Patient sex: F
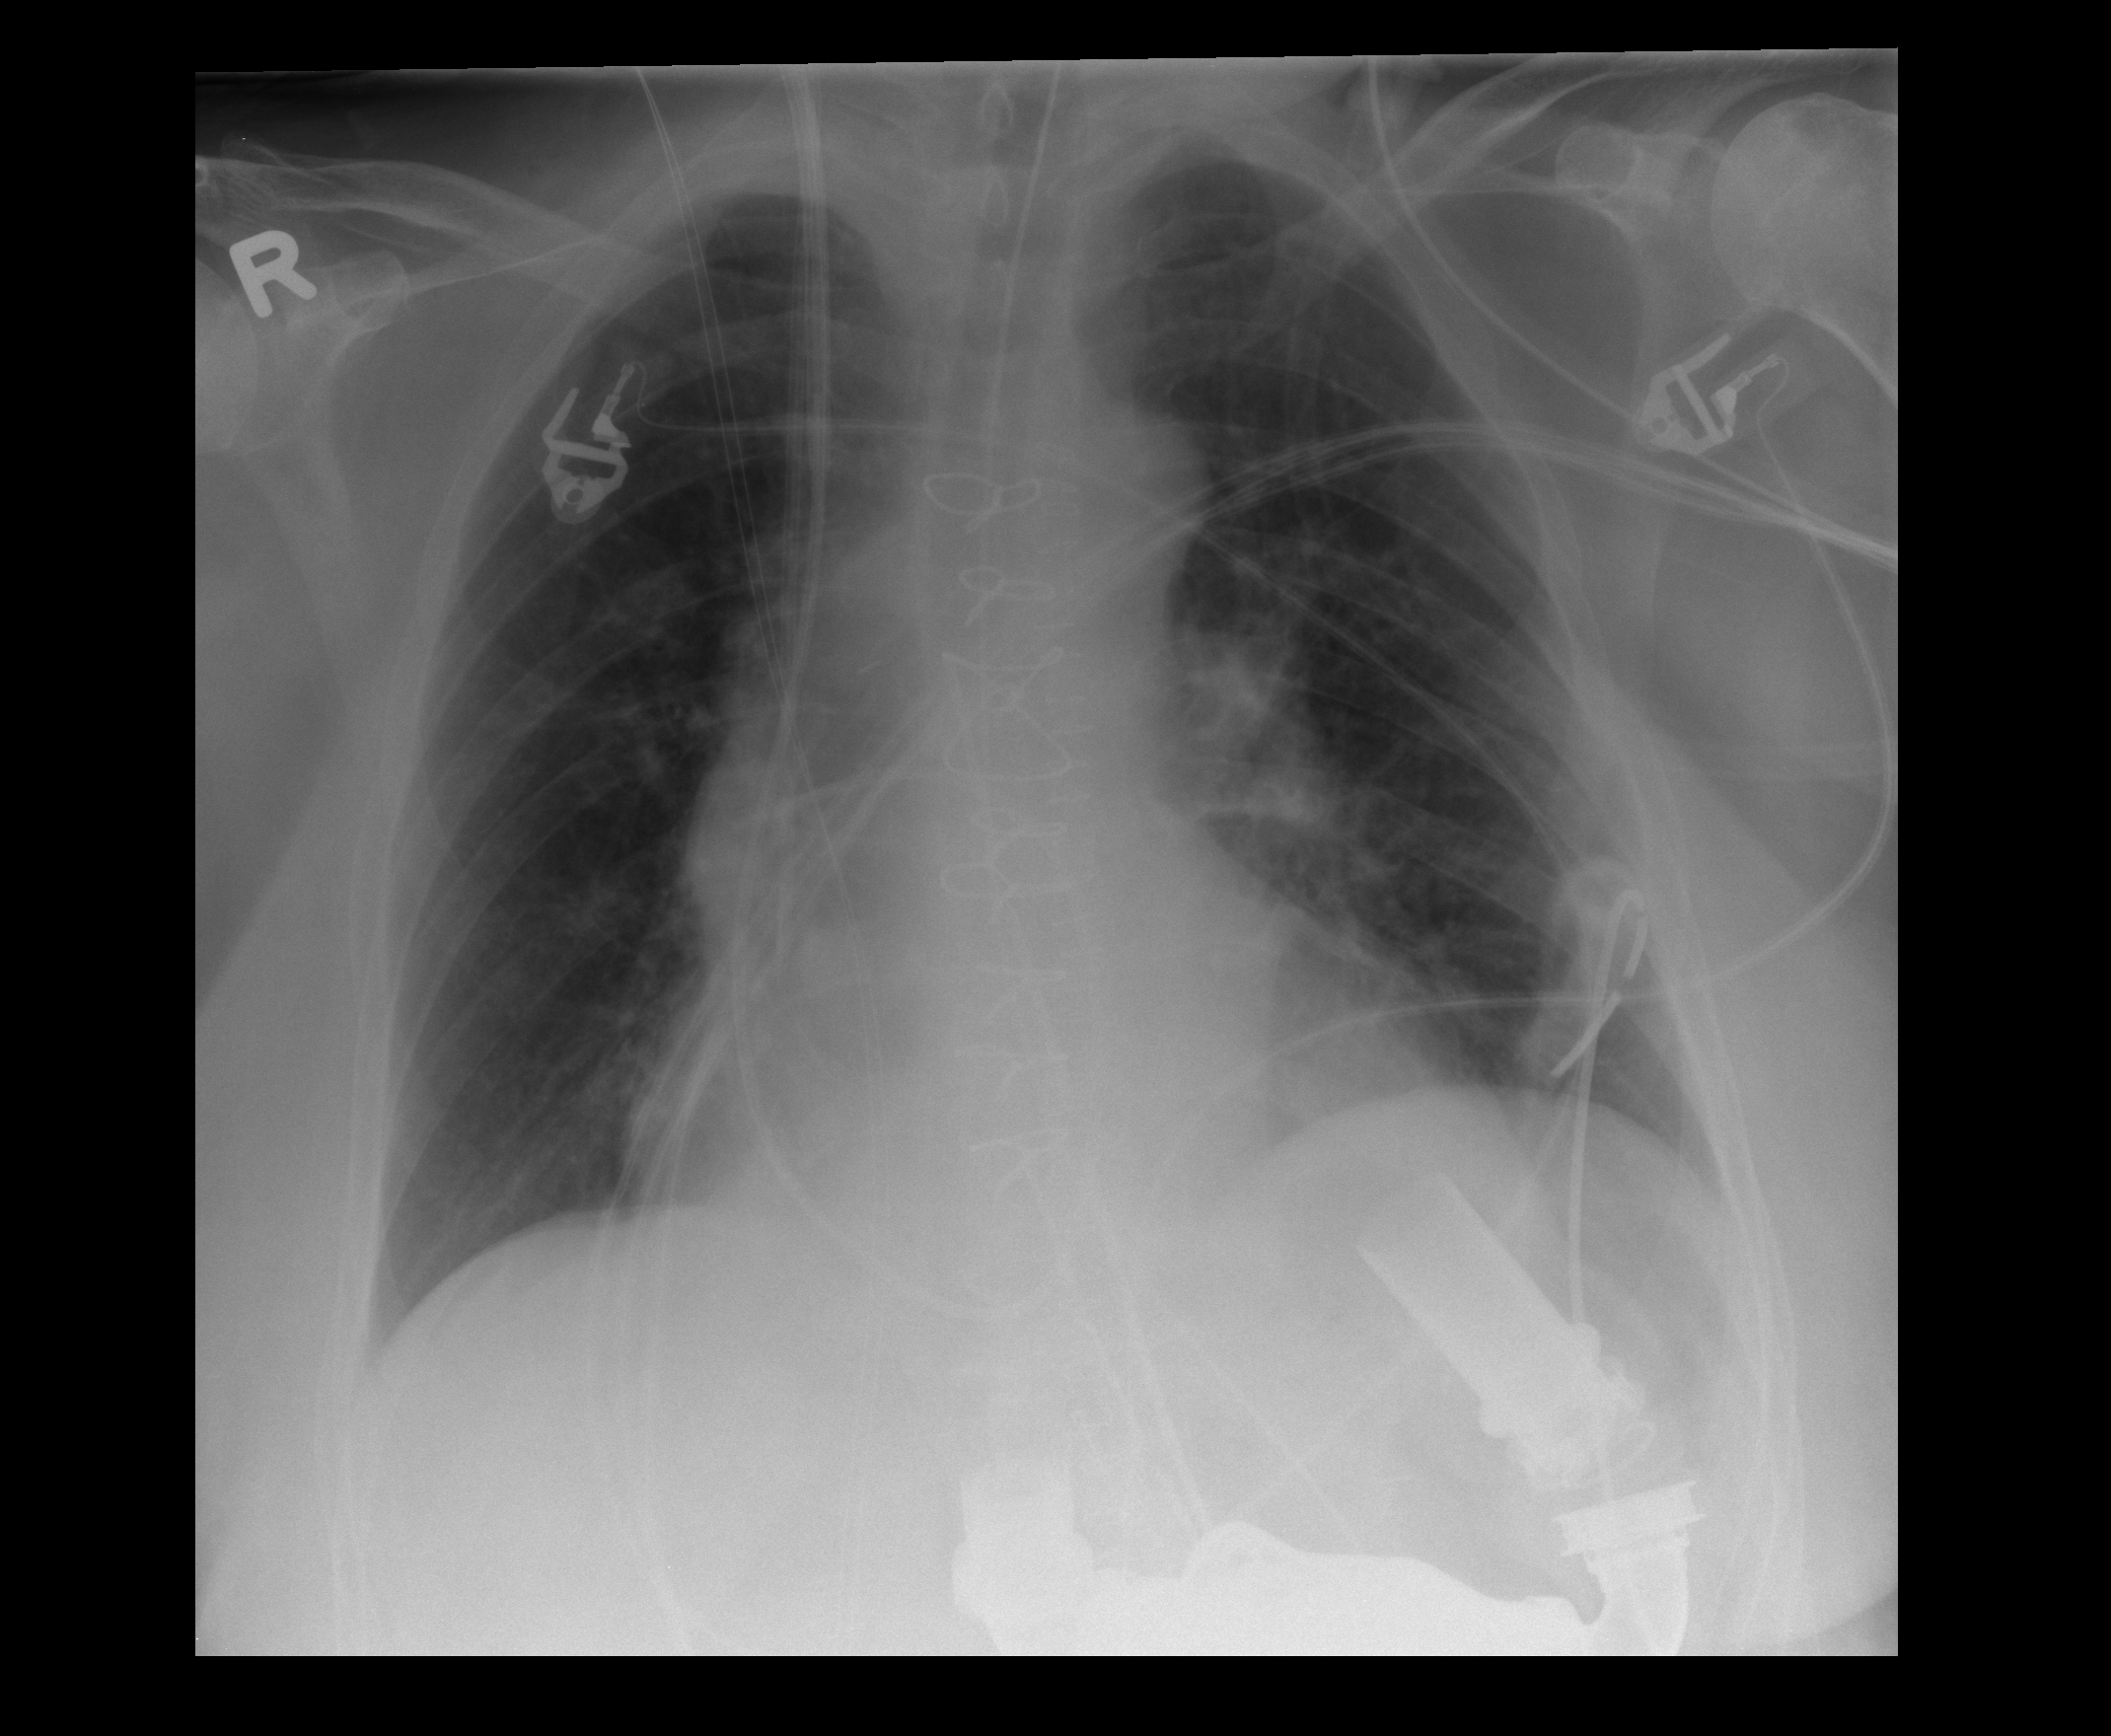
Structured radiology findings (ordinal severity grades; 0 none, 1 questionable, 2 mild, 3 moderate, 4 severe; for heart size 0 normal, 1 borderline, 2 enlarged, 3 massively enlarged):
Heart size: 0
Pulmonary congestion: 0
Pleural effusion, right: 0
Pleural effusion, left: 0
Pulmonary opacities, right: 0
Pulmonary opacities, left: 0
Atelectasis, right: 0
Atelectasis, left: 1